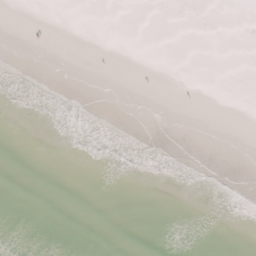
Label: beach